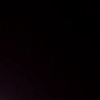
Label: space